Question: I'm trying to modify an <URL> plot by introducing facets according to a factor variable.
Assuming data of this structure:
'''
test <- structure(list(characteristic = structure(c(1L, 2L, 3L, 1L, 2L
), .Label = c("Factor1", "Factor2", "Factor3"), class = "factor"),
es = c(1.2, 1.4, 1.6, 1.3, 1.5), ci_low = c(1.1, 1.3, 1.5,
1.2, 1.4), ci_upp = c(1.3, 1.5, 1.7, 1.4, 1.6), label = structure(c(1L,
3L, 5L, 2L, 4L), .Label = c("1.2 (1.1, 1.3)", "1.3 (1.2, 1.4)",
"1.4 (1.3, 1.5)", "1.5 (1.4, 1.6)", "1.6 (1.5, 1.7)"), class = "factor"),
set = structure(c(1L, 1L, 1L, 2L, 2L), .Label = c("H", "S"
), class = "factor")), .Names = c("characteristic", "es",
"ci_low", "ci_upp", "label", "set"), class = "data.frame", row.names = c(NA,
-5L))
'''
And running the code:
'''
p <- ggplot(test, aes(x=characteristic, y=es, ymin=ci_low, ymax=ci_upp)) + geom_pointrange() +
coord_flip() + geom_hline(aes(x=0), lty=2) +
facet_wrap(~ set, ncol = 1) +
theme_bw() +
opts(strip.text.x = theme_text())
'''
Produces output like that:

All good so far. However, I'd like to get rid of empty Factor3 level from my lower panel and cannot find a way to do that. Is there any way to do that?
Thanks for help.
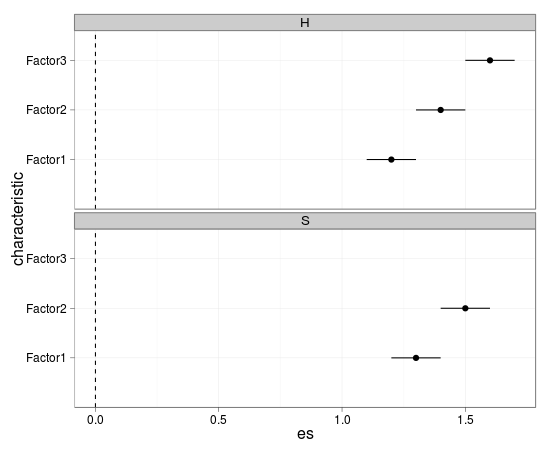
Answer: Updated to ggplot2 0.9.3
Here's another solution. It uses 'facet_grid' and 'space = "free"'; also it uses 'geom_point()' and 'geom_errorbarh()', and thus there is no need for 'coord.flip()'. Also, the x-axis tick mark labels appear on the lower panel only. In the code below, the 'theme' command is not essential - it is used to rotate the strip text to appear horizontally. Using the 'test' dataframe from above, the following code should produce what you want:
'''
library(ggplot2)
p <- ggplot(test, aes(y = characteristic, x = es, xmin = ci_low, xmax = ci_upp)) +
geom_point() +
geom_errorbarh(height = 0) +
facet_grid(set ~ ., scales = "free", space = "free") +
theme_bw() +
theme(strip.text.y = element_text(angle = 0))
p
'''
The solution is based on the example on page 124 in Wickham's ggplot2 book.